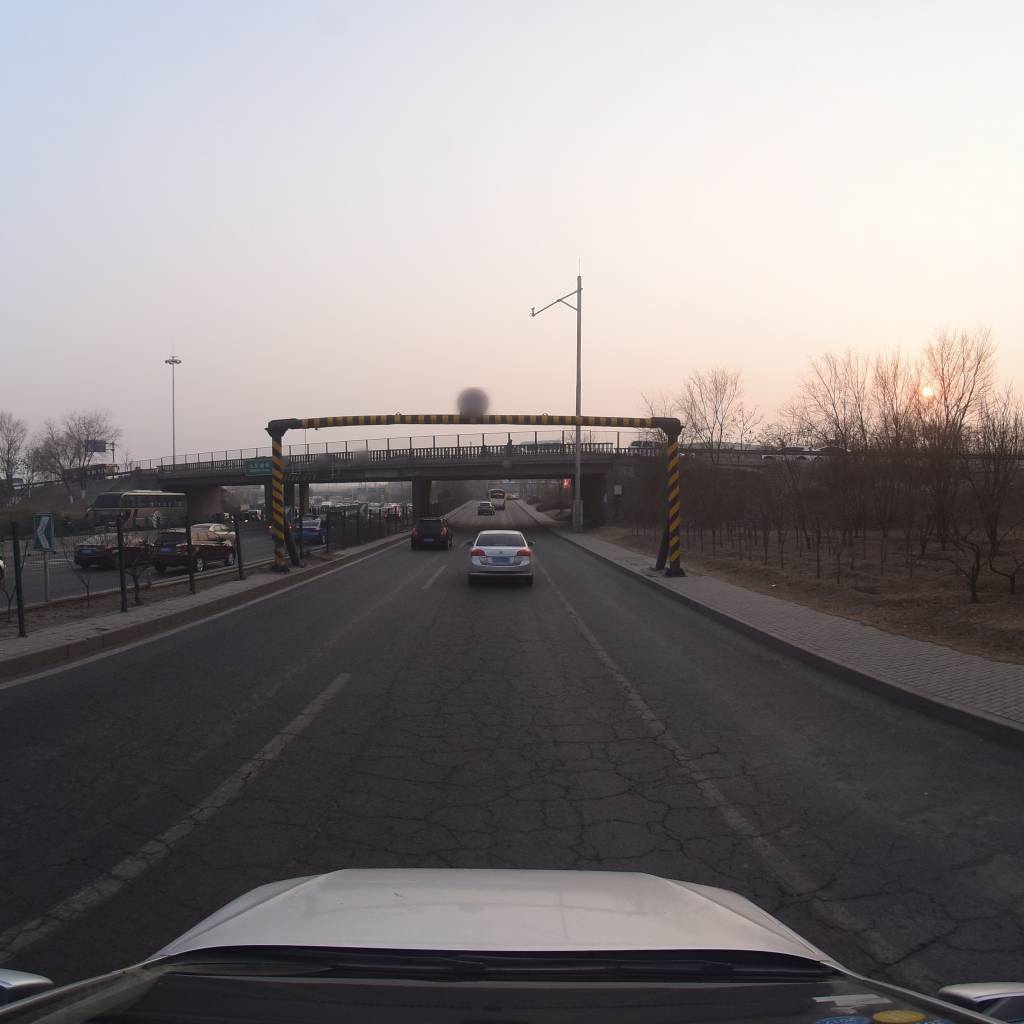
Region: Fengtai
Road damage annotations: alligator crack